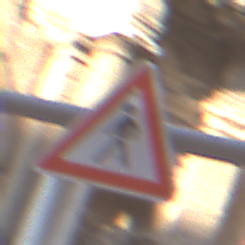
Verkehrszeichen: FussgaengerRechts
Umgebung: Outdoor, Urban
Tageszeit: MorningAfternoon
Wetter: PartlyCloudy
Licht: Natural
Jahreszeit: NotSpecified
Kontrast: LowContrast